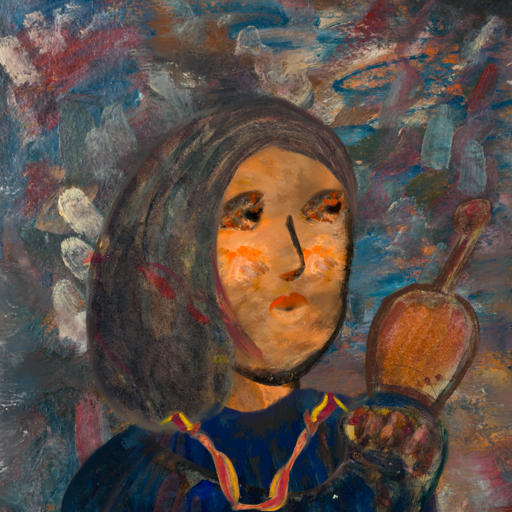
Background: Boggyland, Head And Neck Side: Gypsy_Queen, Face Side: Gypsy_Queen, Bust: Pipe, Hair Side: Gypsy_Mother, Head Accessory: Blank, Second Necklace: Gypsy_Mother_1, Necklace: Blank, Baby: Blank